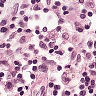
Metastatic tissue present: no